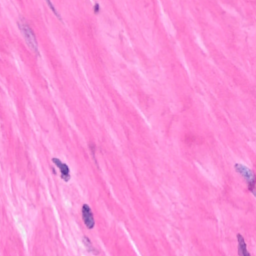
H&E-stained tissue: Breast